Aerial crown-view tile of a tropical tree (Barro Colorado Island, Panama), acquired 20250317:
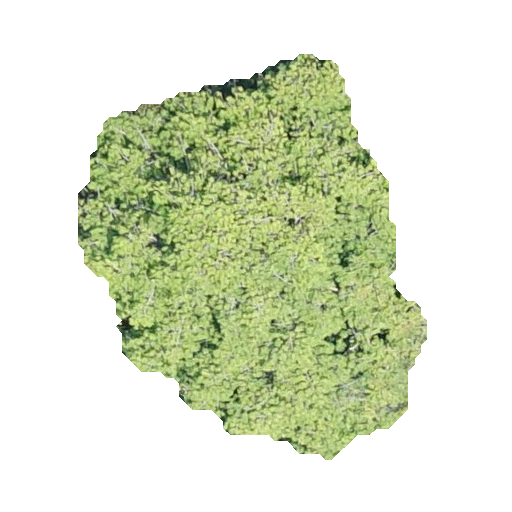
Species: Virola surinamensis
GBIF accepted scientific name: Virola surinamensis
Crown area: 142.78 m²